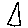
Label: triangle